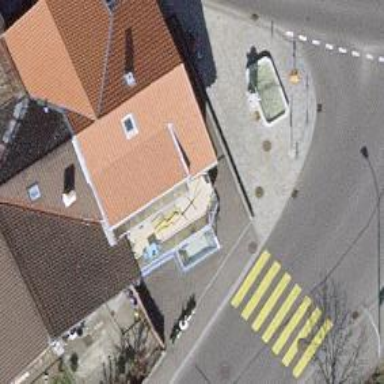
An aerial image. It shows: Cafe.